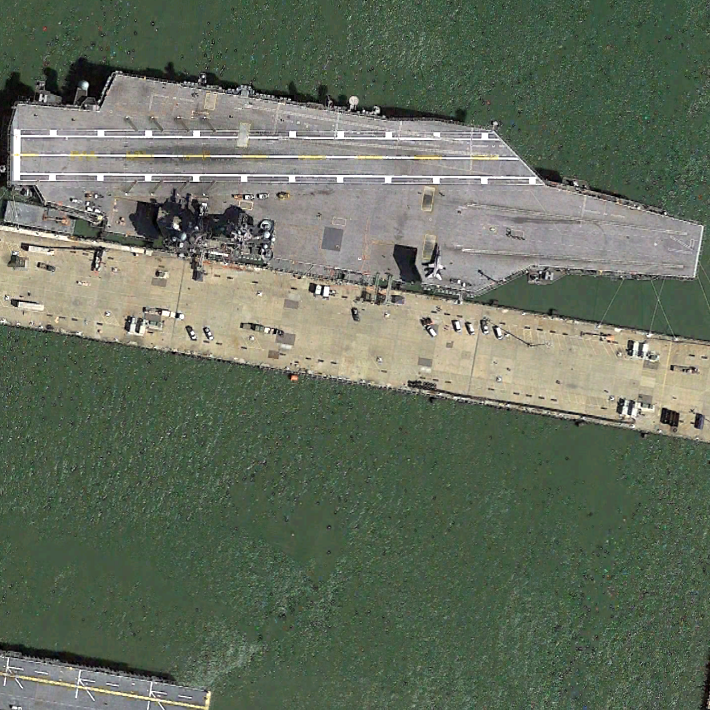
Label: aircraft_carrier